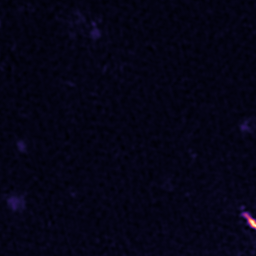
Label: Super-resolution ER image